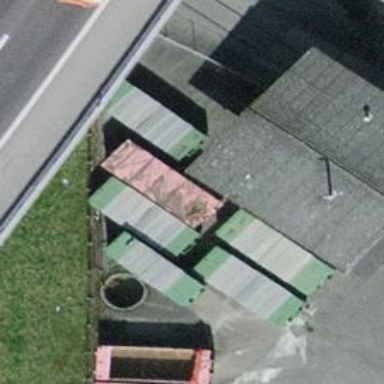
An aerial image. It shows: Industrial building.